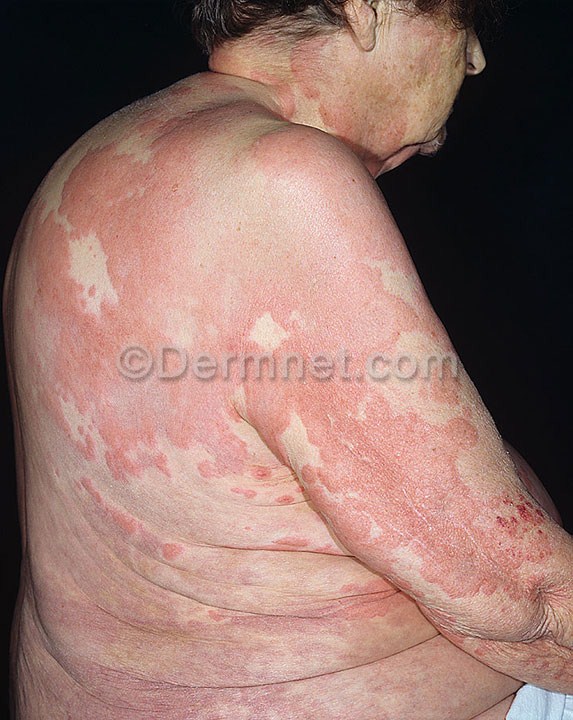
Disease: Urticaria Hives